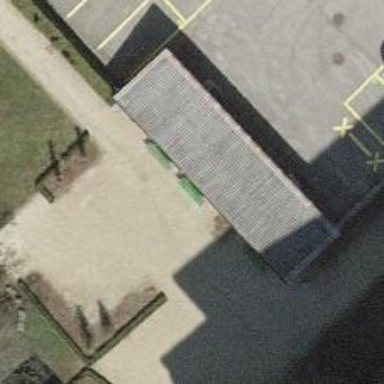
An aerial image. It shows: Bench for seating.